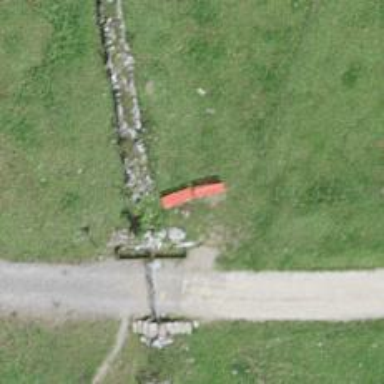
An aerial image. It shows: Bench.